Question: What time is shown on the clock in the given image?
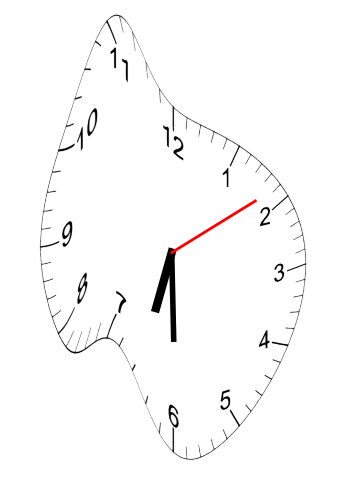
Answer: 06:30:09